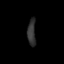
Tissue: lung
Cell type: Endothelial cells
Senescence score: 0.6632
Nuclear area (px): 220
Mean DAPI intensity: 49.218